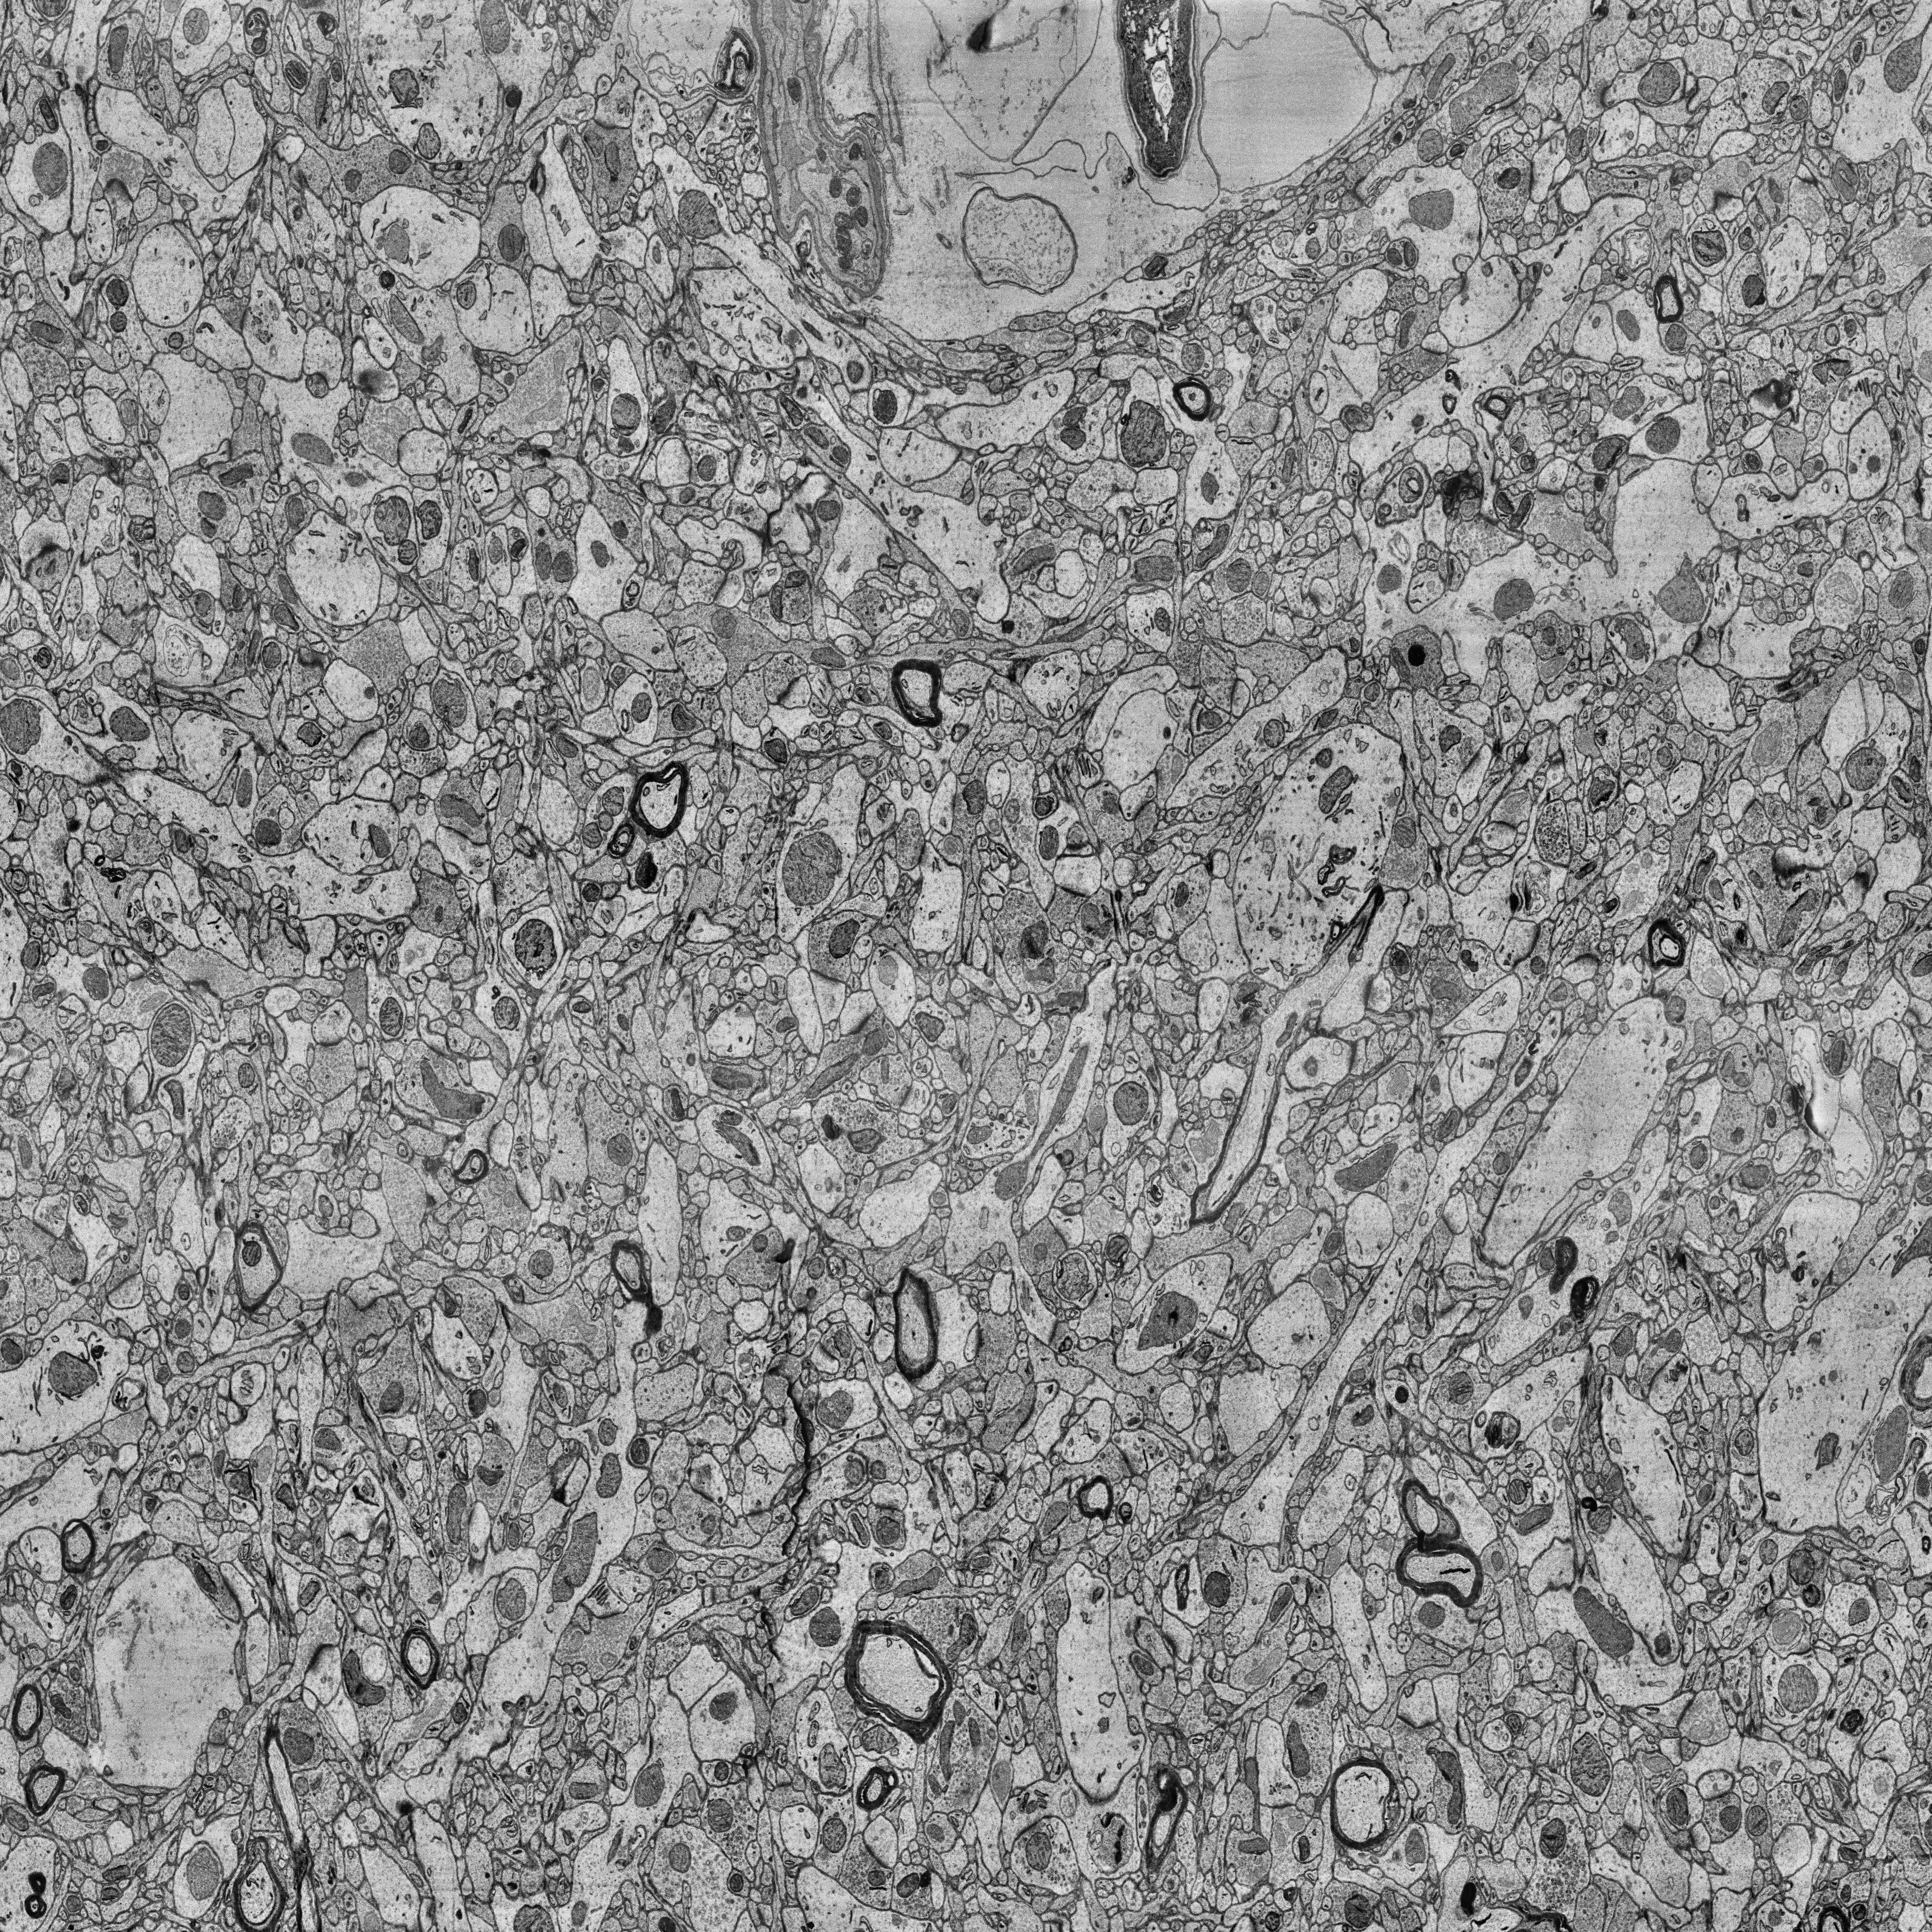
Electron microscopy slice of human cortex tissue
Slice depth (z): 51
Mitochondria instances in slice: 487